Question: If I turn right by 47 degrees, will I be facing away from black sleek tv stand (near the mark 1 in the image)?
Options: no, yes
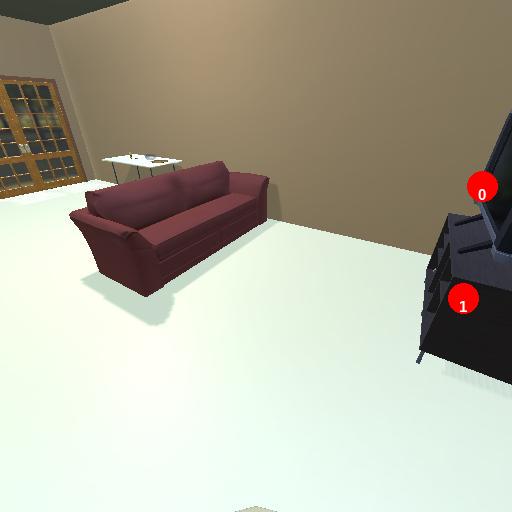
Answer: no